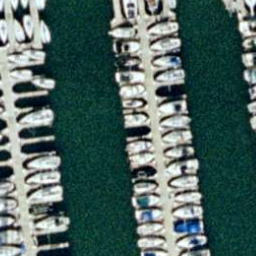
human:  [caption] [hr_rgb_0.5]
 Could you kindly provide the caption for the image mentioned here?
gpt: Many boats docked in lines at the harbor and just a few positions are free .

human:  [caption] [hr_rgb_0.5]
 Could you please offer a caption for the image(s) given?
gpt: Lots of boats docked in lines at the harbor .

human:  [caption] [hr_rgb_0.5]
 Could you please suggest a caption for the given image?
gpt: Many boats docked in lines at the harbor and the water is deep blue .

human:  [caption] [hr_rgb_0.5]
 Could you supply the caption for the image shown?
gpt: Lots of boats docked in lines at the harbor .

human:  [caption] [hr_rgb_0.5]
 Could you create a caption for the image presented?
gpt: Lots of boats docked in lines at the harbor and just a few positions are free .